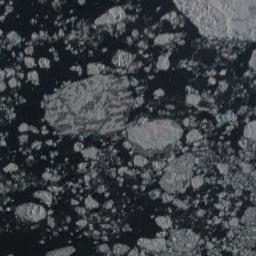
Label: sea_ice